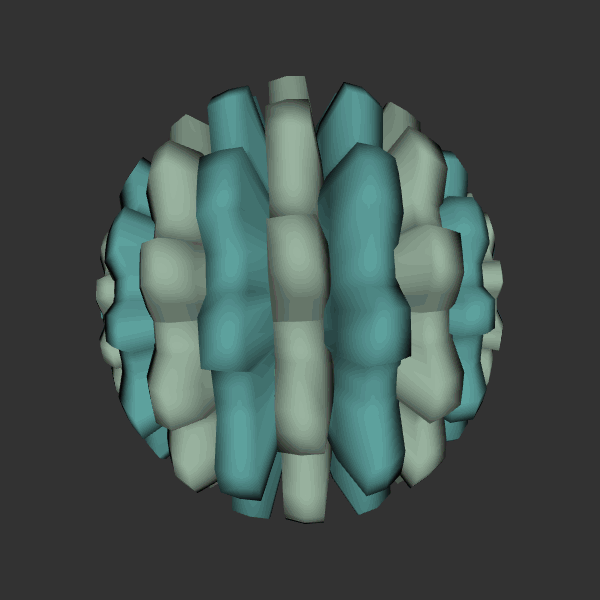
Background: dark